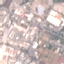
Land use / land cover: Industrial